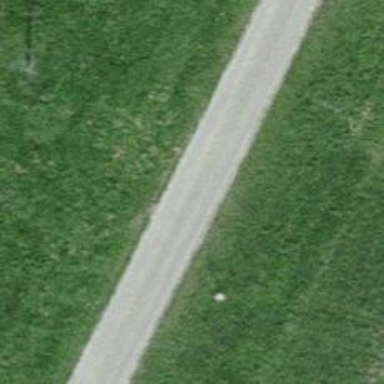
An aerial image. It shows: Asphalt track with grade1 surface.